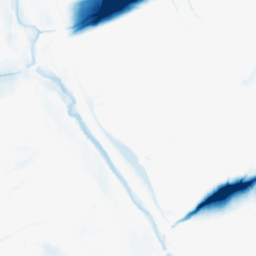
Category: morphological
Decomposition family: morphological_ellipse
Decomposition parameters: operation: closing
width: 50
height: 10
Upsampling method: bicubic_3x
Upsampling parameters: scale: 3
Upsampling scale: 3